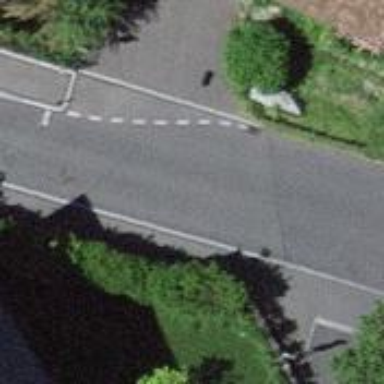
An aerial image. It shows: Residential road paved with concrete plates. The sidewalk surface is made of asphalt.